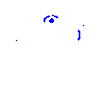
Particle: pion